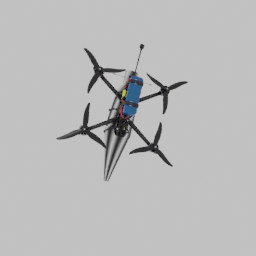
Label: mechanical